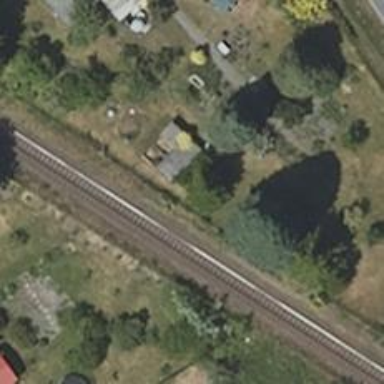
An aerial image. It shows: Railway signal.